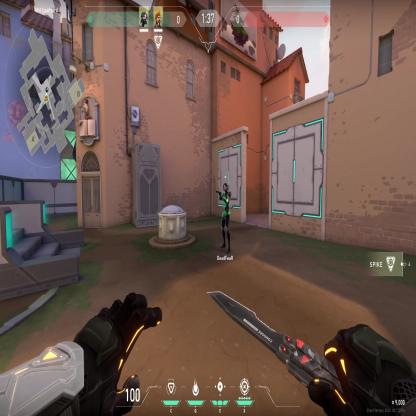
Label: teammate